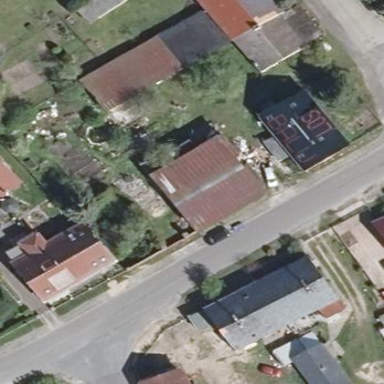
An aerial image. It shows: Building with gabled roof that is oriented across.